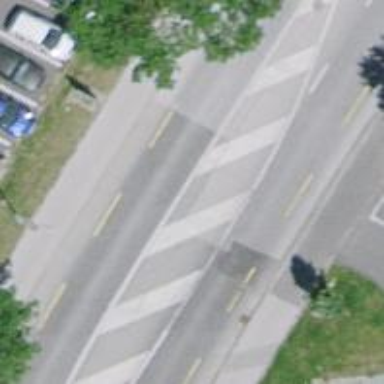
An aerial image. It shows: Tertiary road with asphalt surface including cycle lane.